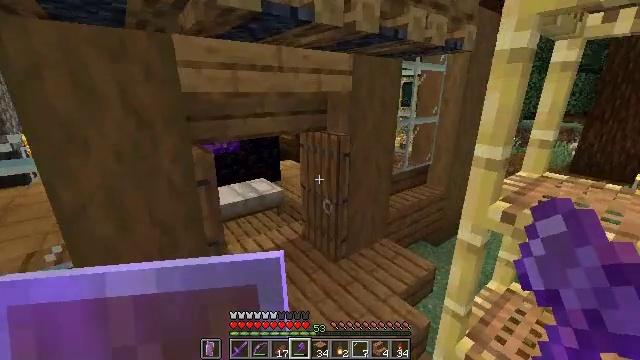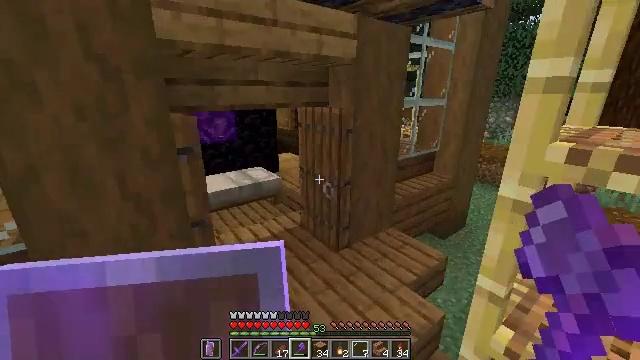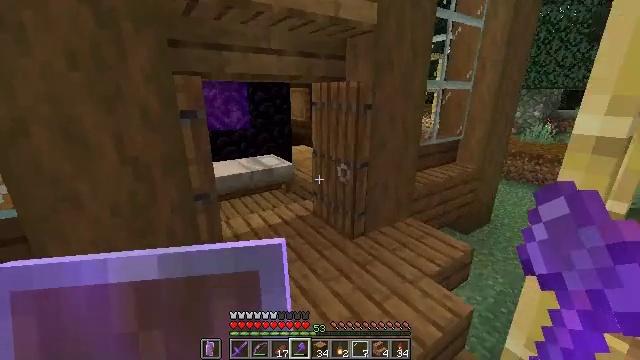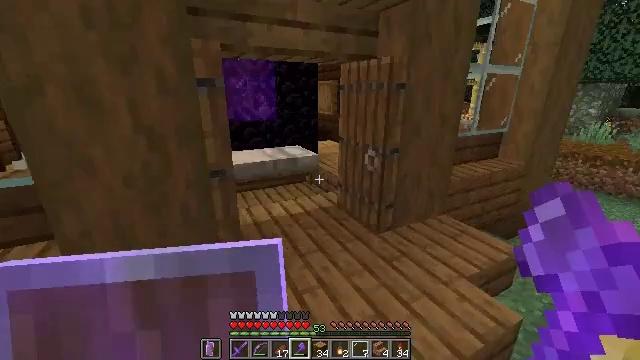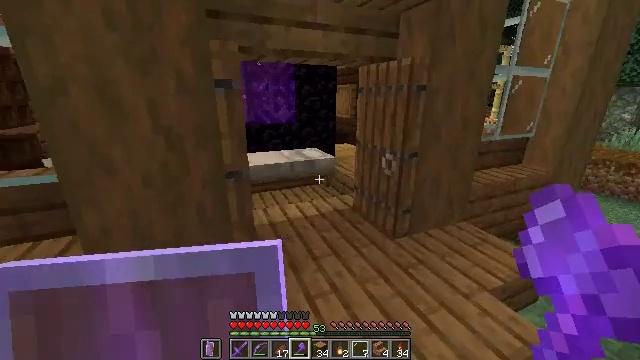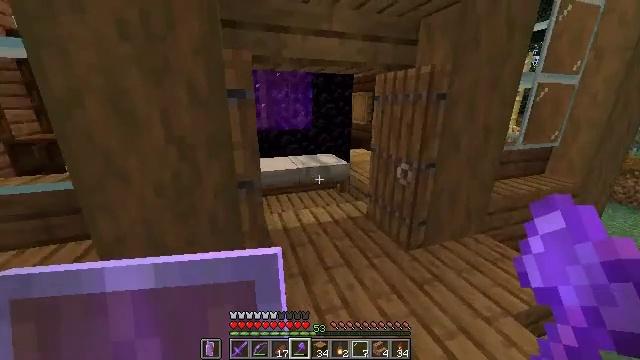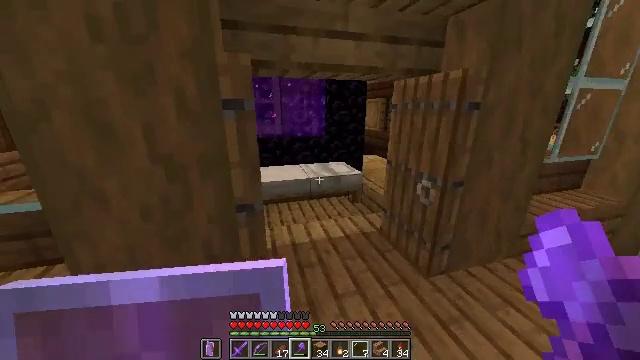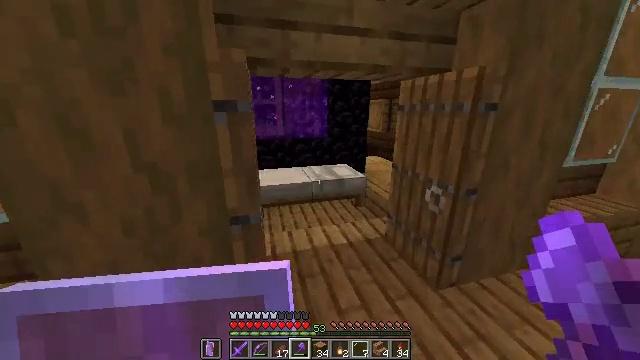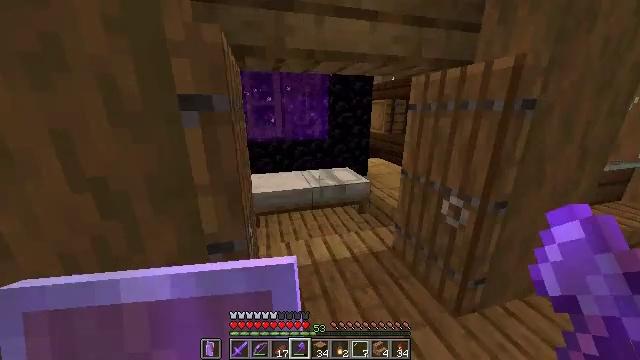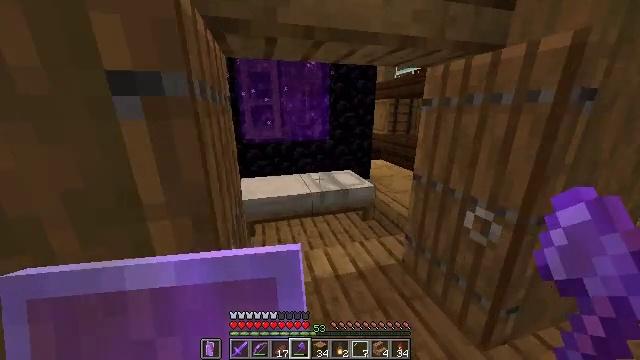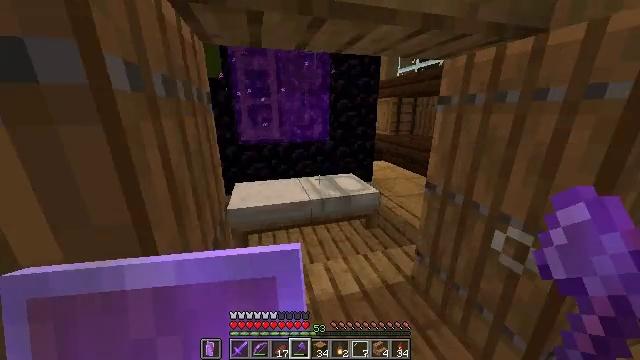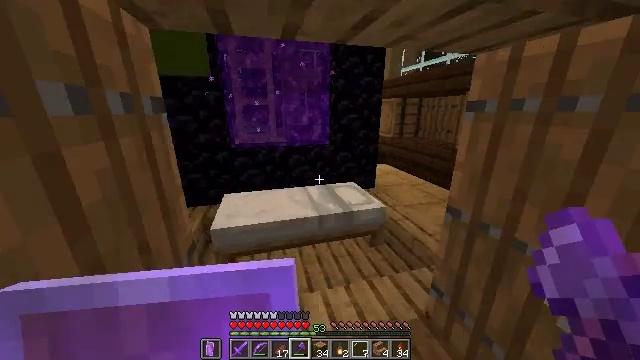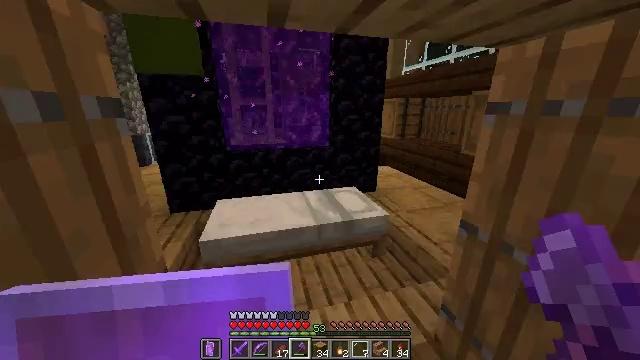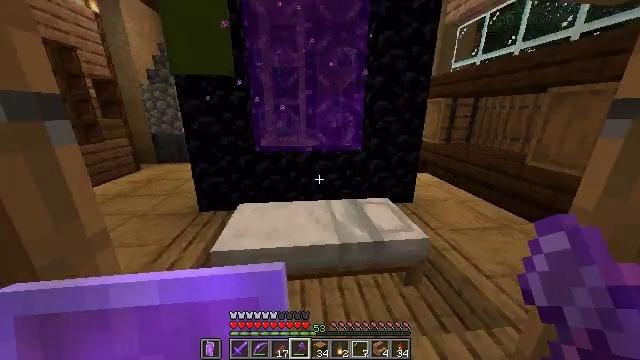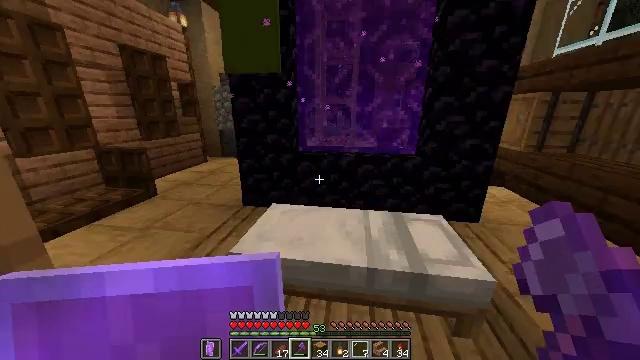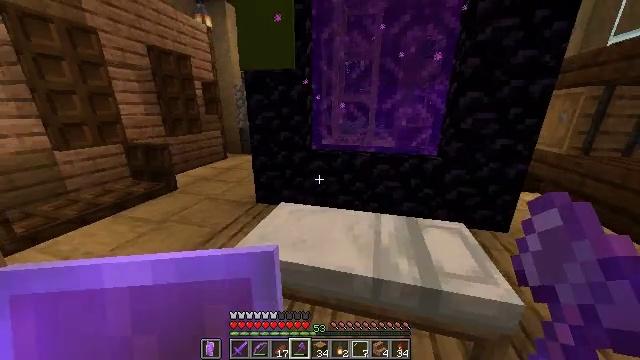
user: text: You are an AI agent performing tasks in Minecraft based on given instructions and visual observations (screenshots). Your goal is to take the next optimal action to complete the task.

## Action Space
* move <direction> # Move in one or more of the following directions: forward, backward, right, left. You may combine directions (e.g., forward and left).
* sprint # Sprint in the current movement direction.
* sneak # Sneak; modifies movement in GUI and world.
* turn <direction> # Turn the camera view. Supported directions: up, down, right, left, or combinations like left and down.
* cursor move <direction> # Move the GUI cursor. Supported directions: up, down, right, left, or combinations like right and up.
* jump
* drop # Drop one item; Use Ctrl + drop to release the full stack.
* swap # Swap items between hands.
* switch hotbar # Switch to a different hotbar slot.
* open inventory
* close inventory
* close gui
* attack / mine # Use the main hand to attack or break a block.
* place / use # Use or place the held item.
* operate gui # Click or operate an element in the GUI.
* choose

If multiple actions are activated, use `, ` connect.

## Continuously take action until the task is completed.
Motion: motion action
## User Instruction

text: Break the dark oak slab.
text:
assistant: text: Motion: move forward
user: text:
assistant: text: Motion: move forward, turn left
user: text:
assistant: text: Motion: move forward, sprint, turn left
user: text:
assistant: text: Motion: move forward, sprint, turn left
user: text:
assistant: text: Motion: move forward, sprint, turn left
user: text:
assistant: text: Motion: move forward, sprint, turn left
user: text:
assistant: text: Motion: move forward, sprint
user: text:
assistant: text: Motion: move forward, sprint
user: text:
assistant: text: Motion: move forward, sprint
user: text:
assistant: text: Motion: move forward, sprint
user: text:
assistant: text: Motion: move forward, sprint
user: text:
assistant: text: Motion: move forward, sprint
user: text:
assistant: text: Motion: move forward and move right, sprint, turn left
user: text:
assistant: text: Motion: move forward and move right, sprint, turn left
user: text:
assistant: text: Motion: move forward and move right, sprint, turn left
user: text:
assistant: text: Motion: move forward, sprint
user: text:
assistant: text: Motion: move forward, sprint
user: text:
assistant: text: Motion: move forward, sprint, turn left
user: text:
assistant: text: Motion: move forward, sprint, turn left
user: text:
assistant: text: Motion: move forward, sprint, turn left
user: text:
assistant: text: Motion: move forward and move left, sprint, turn left
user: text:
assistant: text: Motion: move forward and move left, sprint
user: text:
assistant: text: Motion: move forward and move left, sprint
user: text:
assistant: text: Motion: move forward and move left, sprint
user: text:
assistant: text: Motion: move forward and move left, sprint
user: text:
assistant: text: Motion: move forward and move left, sprint
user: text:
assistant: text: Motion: move forward and move left, sprint
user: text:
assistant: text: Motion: move forward, sprint
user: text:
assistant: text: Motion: move forward, sprint
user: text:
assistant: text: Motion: move forward, sprint